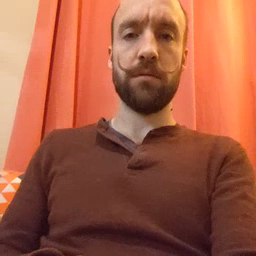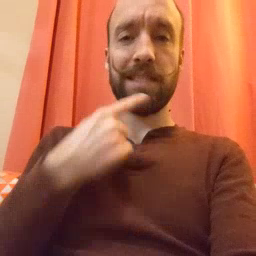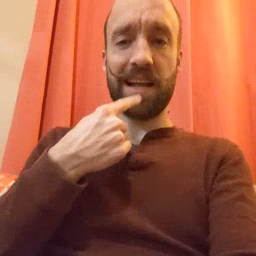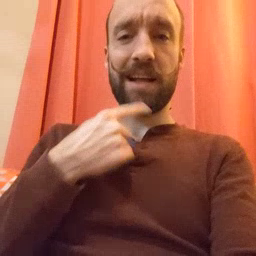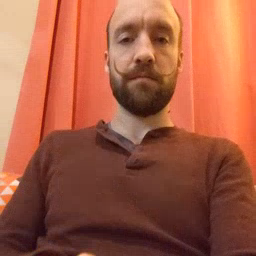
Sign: say